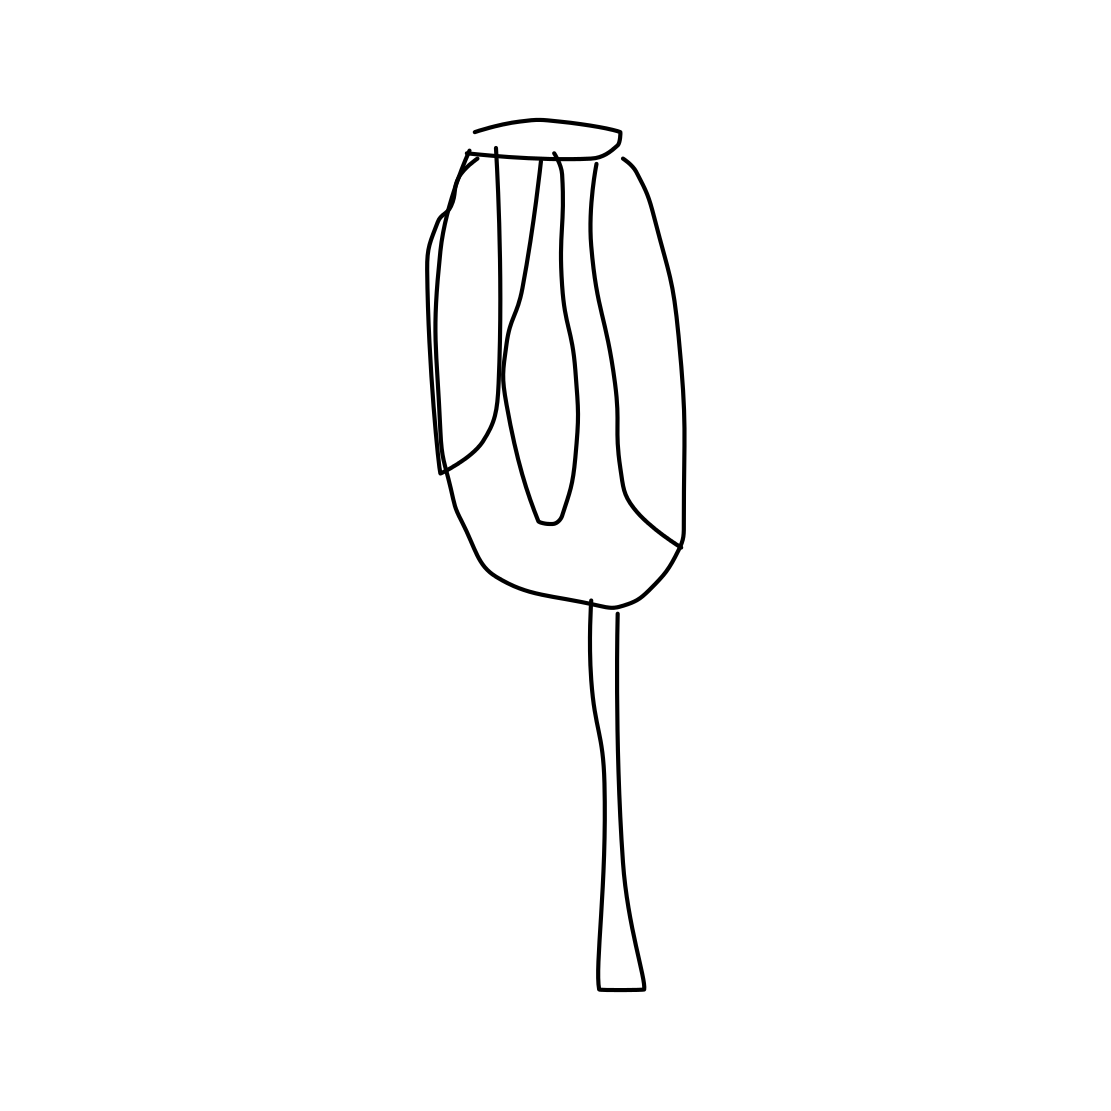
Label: screwdriver